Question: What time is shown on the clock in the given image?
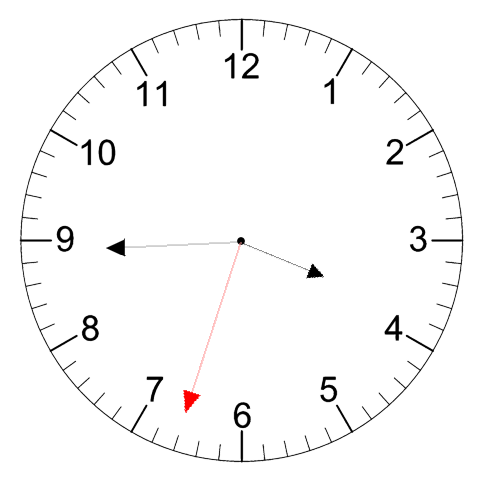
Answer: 03:44:33